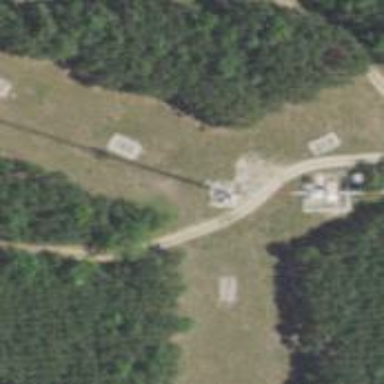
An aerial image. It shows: Communication mast tower.